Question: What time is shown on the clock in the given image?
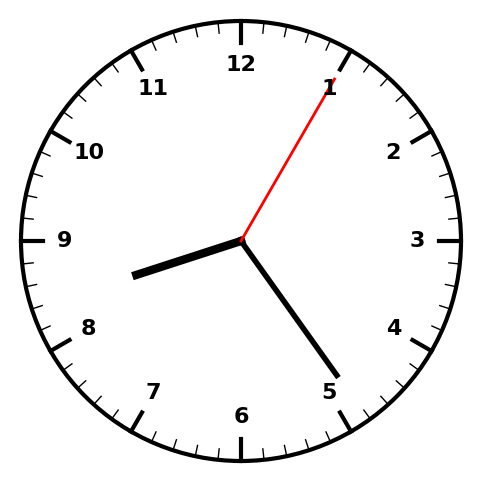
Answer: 08:24:05